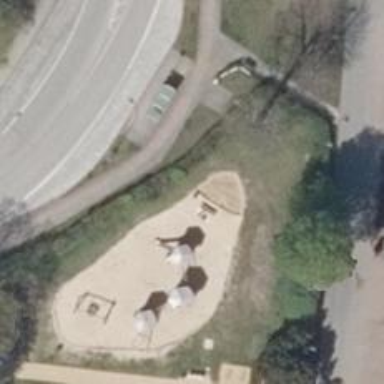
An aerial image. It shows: Playground area for leisure activities on the land.